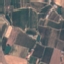
Land use / land cover: PermanentCrop